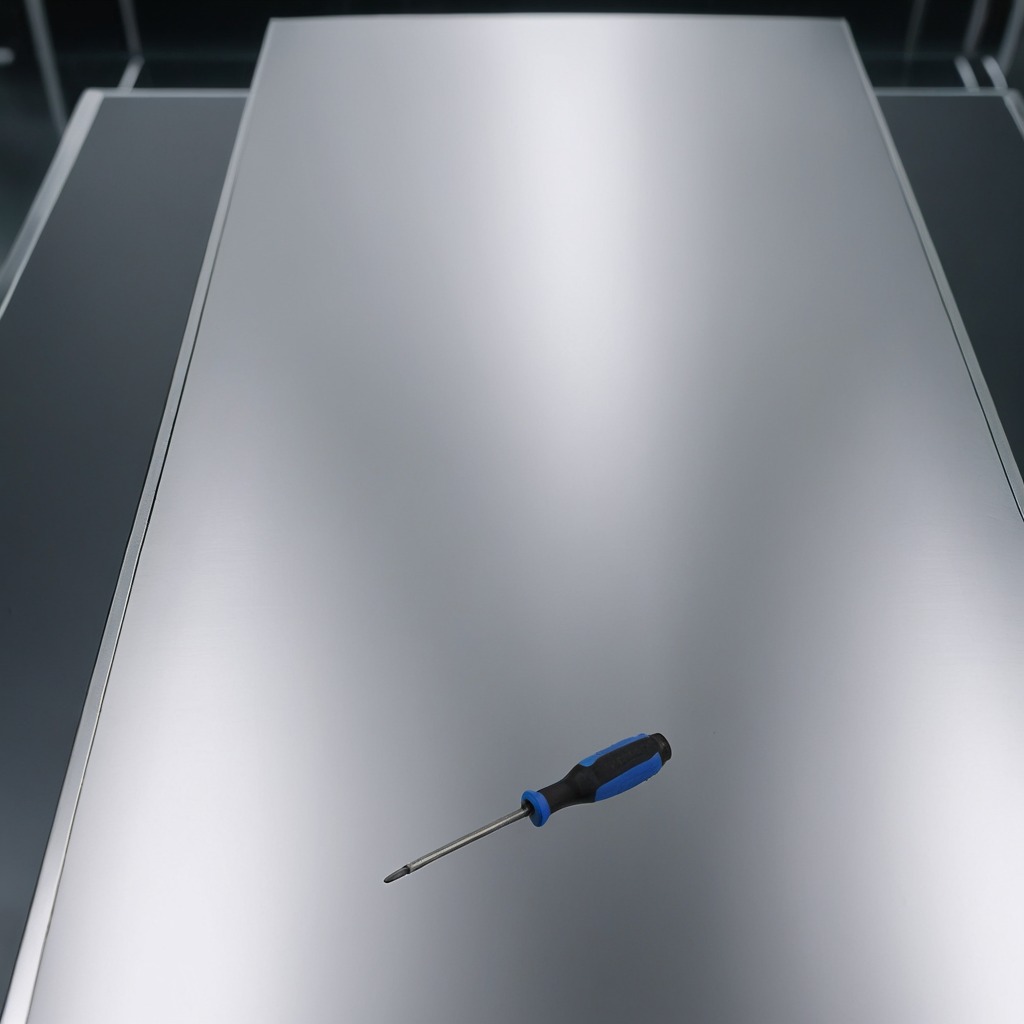
A screwdriver lies on a stainless steel table in a high-end prototyping lab.